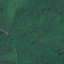
Land use / land cover class: Forest